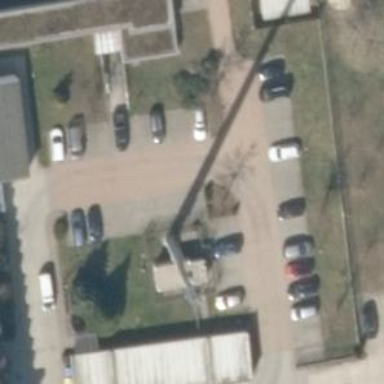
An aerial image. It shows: Man-made mast used for communication purposes.